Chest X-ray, PA view. Patient: 53 years old, sex M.
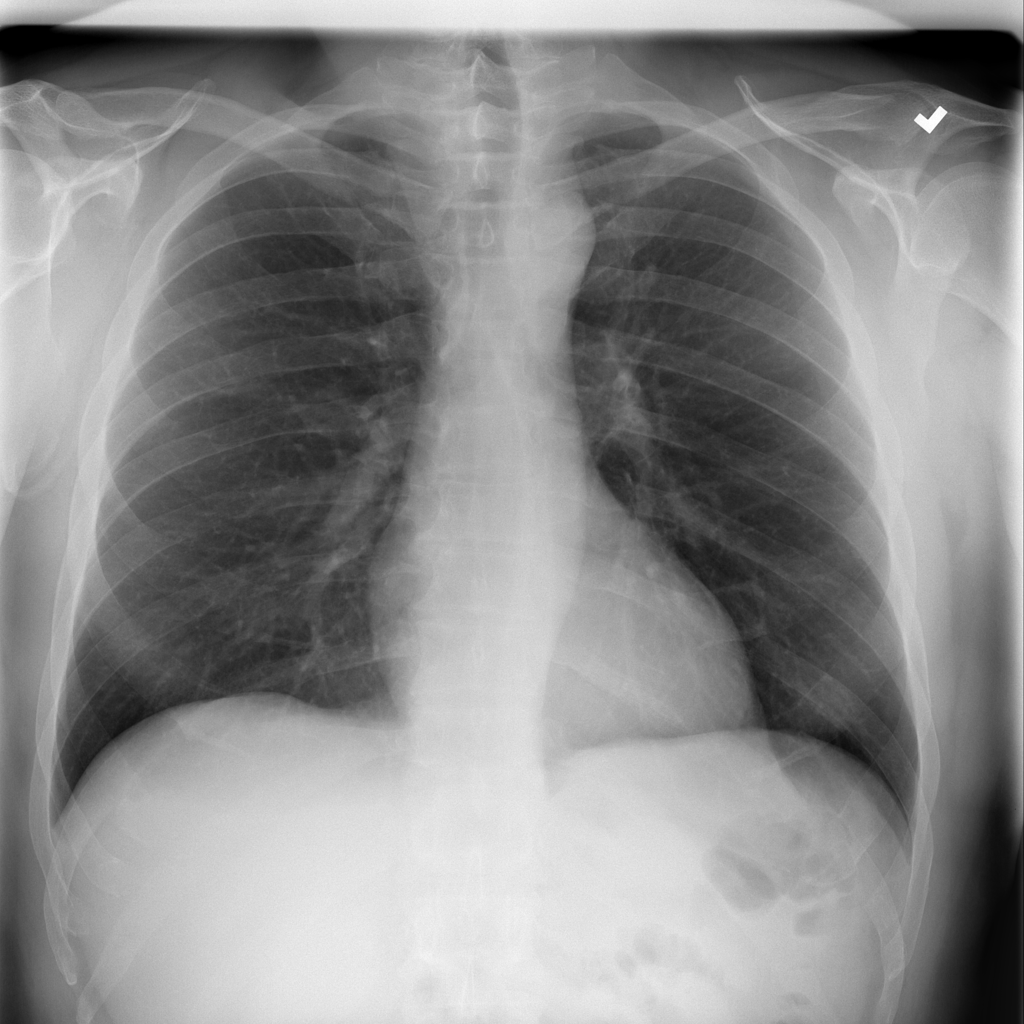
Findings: No Finding